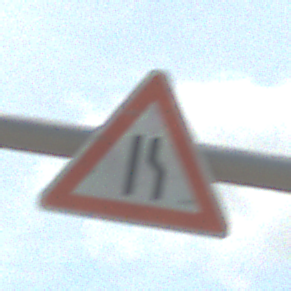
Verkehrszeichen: EinseitigVerengteFahrbahnRechts
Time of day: Midday
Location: Outdoor (Suburban)
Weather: PartlyCloudy
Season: Summer
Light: Natural